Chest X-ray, AP view. Patient: 35 years old, sex M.
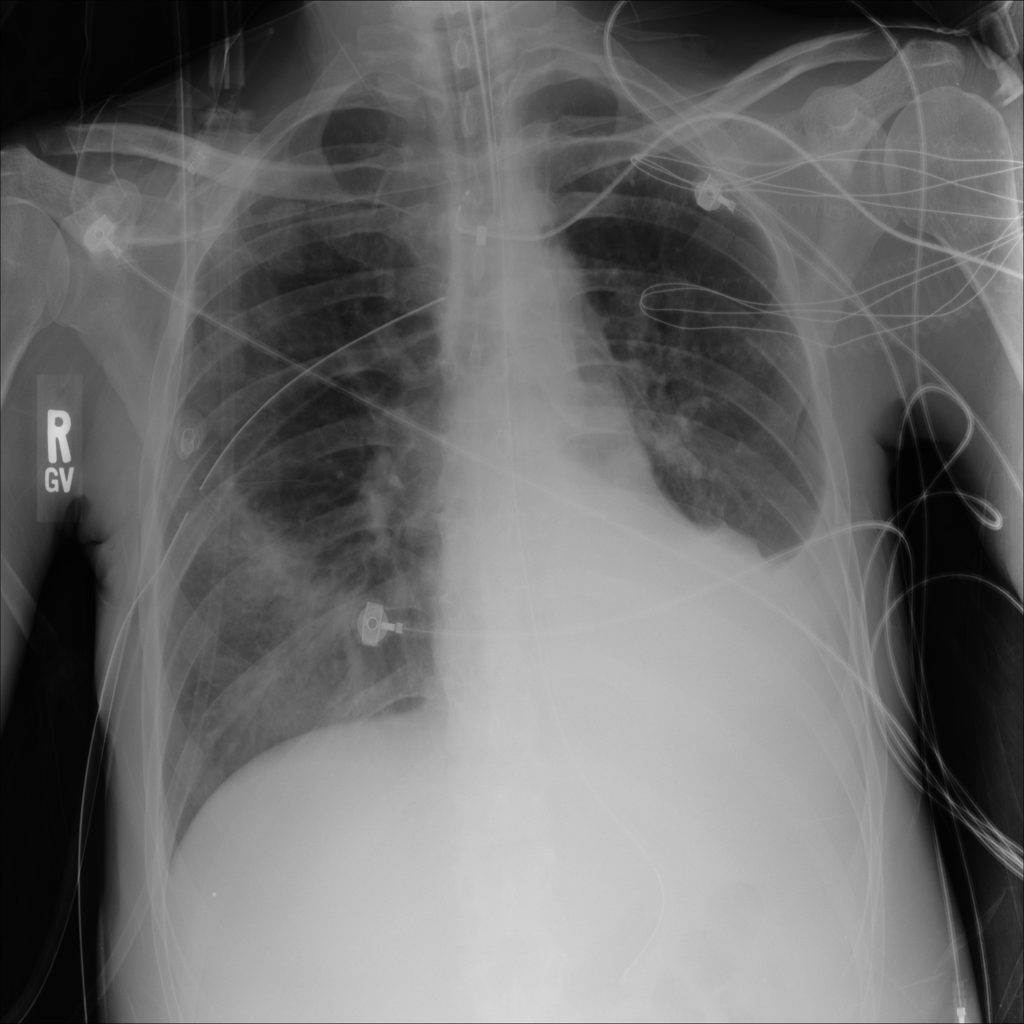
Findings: Effusion, Infiltration